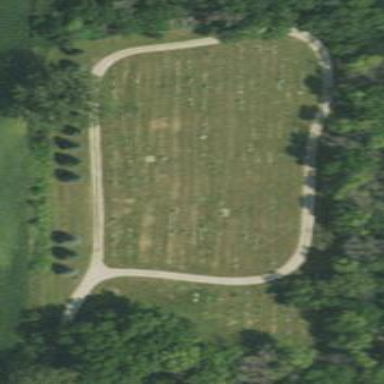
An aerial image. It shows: Cemetery.